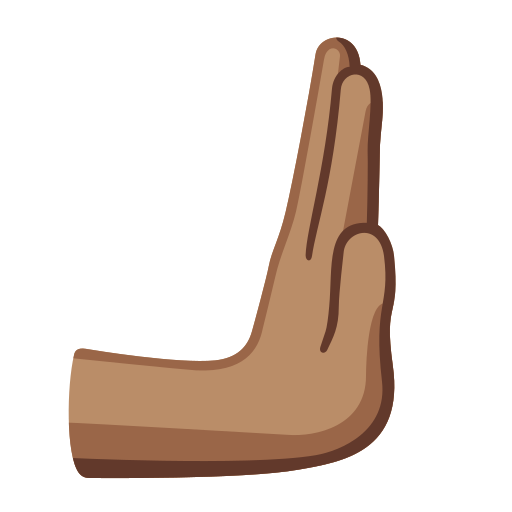
Emoji: 🫸🏽